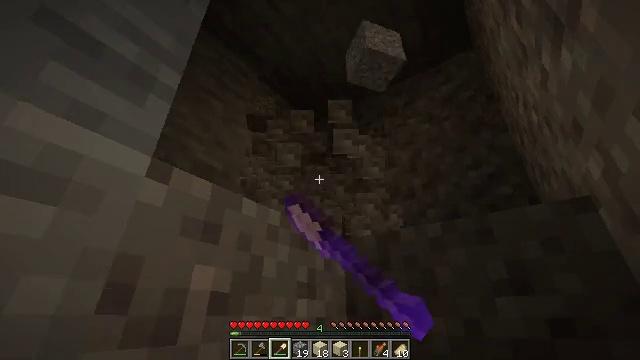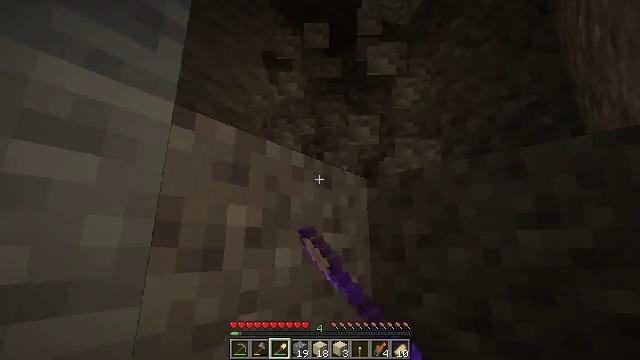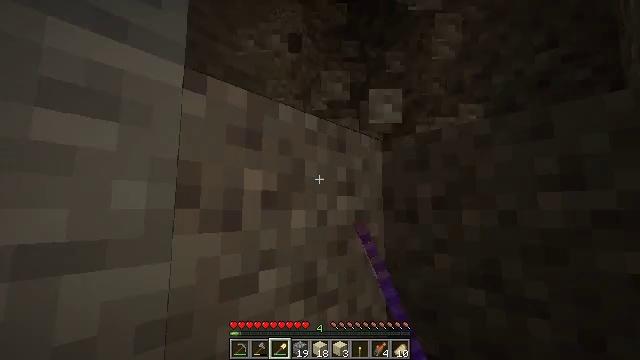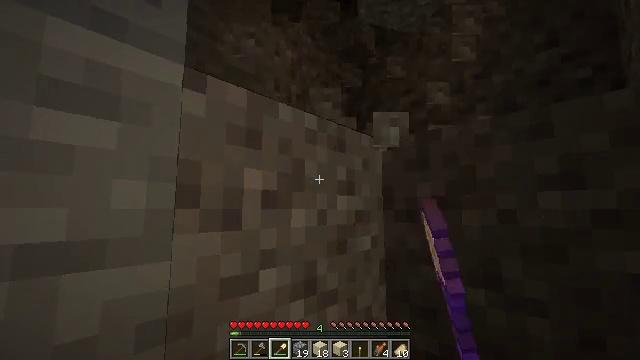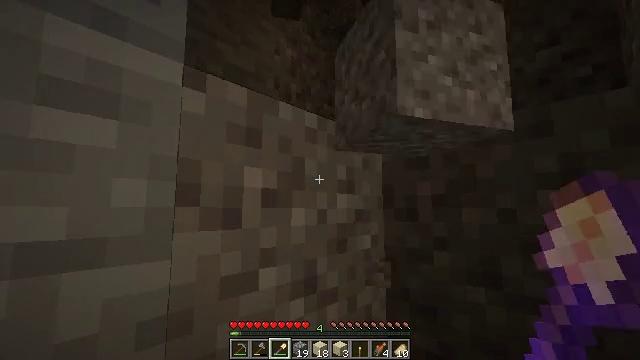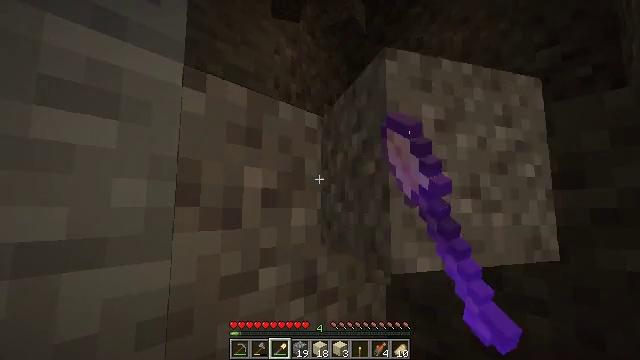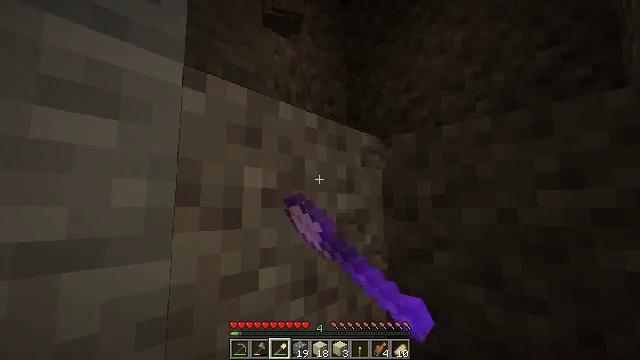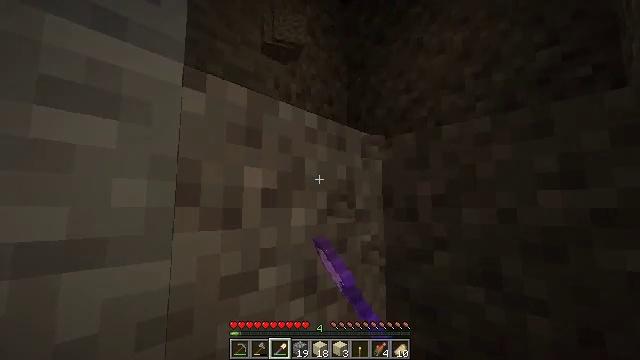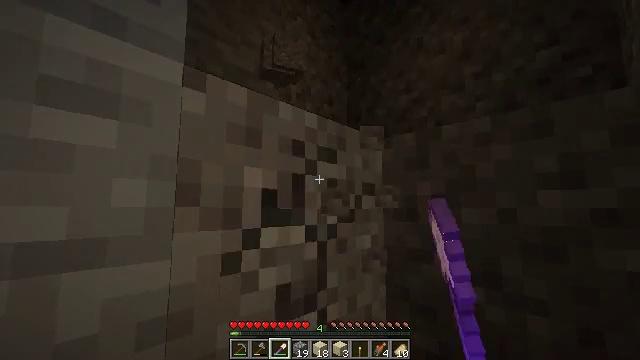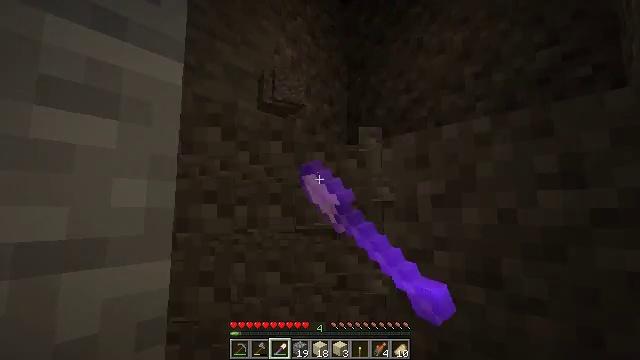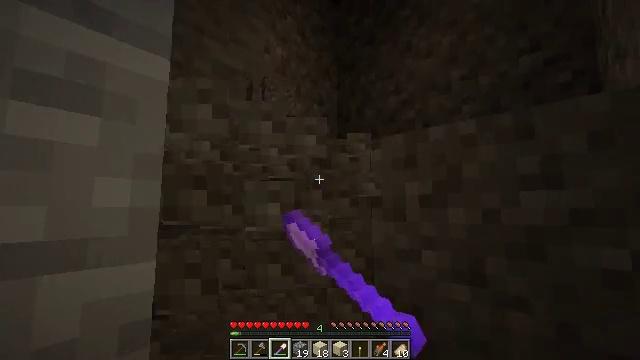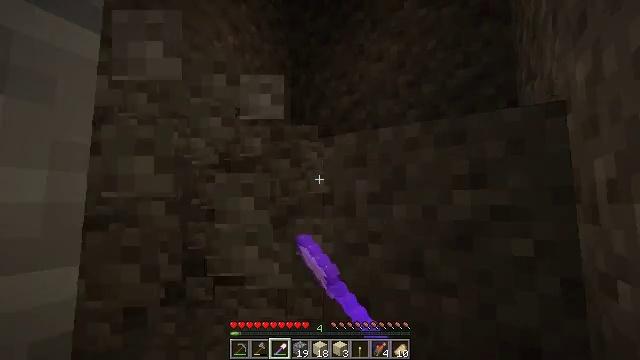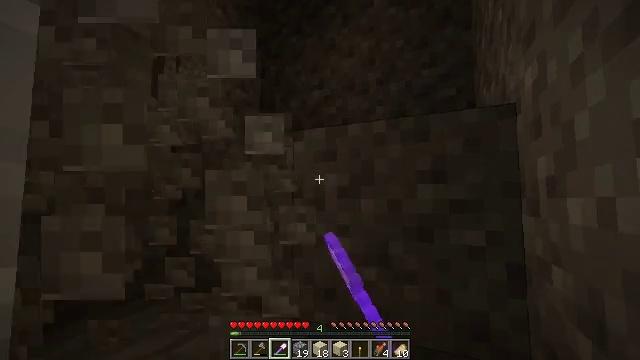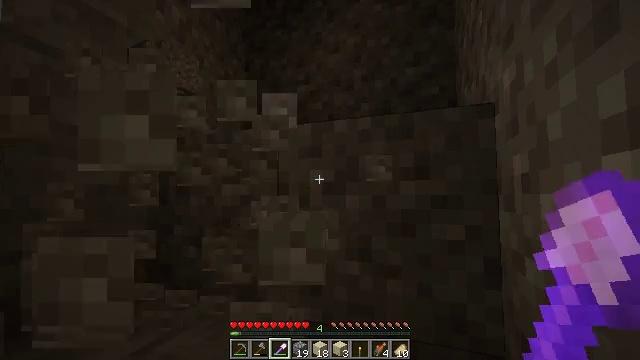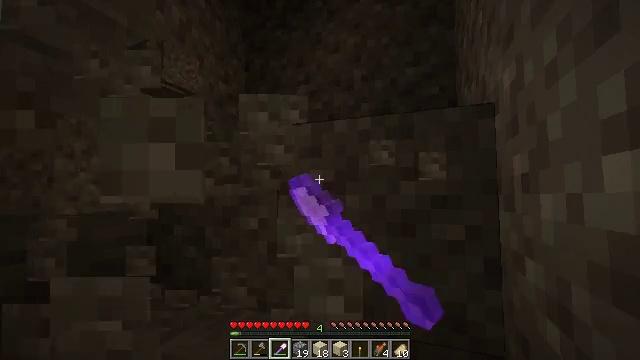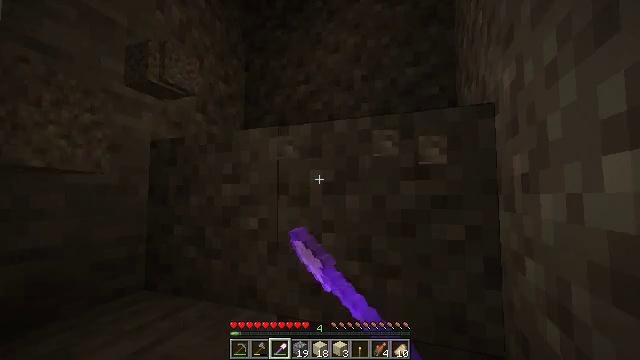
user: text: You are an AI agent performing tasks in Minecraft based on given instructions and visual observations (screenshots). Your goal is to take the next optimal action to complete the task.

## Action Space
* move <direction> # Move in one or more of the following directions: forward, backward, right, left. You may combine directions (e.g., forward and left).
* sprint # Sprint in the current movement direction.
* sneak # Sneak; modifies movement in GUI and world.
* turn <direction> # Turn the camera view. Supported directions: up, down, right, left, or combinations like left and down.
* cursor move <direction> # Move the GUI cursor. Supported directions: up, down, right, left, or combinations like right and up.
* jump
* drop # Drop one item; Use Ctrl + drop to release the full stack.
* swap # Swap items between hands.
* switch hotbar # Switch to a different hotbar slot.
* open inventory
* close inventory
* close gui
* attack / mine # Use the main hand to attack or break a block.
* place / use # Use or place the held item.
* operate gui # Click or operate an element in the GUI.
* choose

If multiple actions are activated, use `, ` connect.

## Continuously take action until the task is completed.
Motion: motion action
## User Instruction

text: Gather gravel by digging.
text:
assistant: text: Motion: turn left and down
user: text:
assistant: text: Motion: turn left and down
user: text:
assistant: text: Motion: no_op
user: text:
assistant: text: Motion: attack / mine
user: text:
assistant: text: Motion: attack / mine
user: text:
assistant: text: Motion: attack / mine
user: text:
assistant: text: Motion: attack / mine
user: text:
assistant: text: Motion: attack / mine
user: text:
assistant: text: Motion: attack / mine
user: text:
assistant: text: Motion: turn right
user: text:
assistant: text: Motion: turn right
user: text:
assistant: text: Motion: turn right and down
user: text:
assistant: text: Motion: turn right, attack / mine
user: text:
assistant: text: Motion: attack / mine
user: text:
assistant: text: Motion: attack / mine
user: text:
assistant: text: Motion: attack / mine
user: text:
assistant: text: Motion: attack / mine
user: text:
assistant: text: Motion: attack / mine
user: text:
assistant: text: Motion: attack / mine
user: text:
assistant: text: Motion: attack / mine
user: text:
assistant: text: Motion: attack / mine
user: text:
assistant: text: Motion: turn left and down, attack / mine
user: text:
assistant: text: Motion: turn left, attack / mine
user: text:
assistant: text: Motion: move forward, turn left, attack / mine
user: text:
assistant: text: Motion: move forward, attack / mine
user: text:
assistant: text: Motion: move forward, attack / mine
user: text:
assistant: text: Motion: move forward, turn left and down, attack / mine
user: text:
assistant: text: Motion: turn left and down, attack / mine
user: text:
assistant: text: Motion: turn left and down, attack / mine
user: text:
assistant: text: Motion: attack / mine